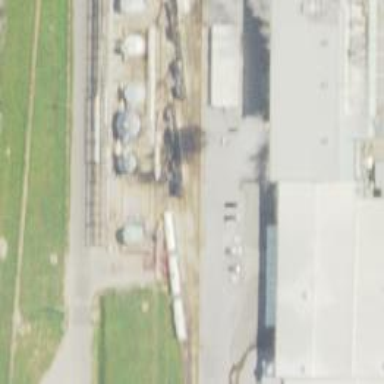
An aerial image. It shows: Rail spur service.